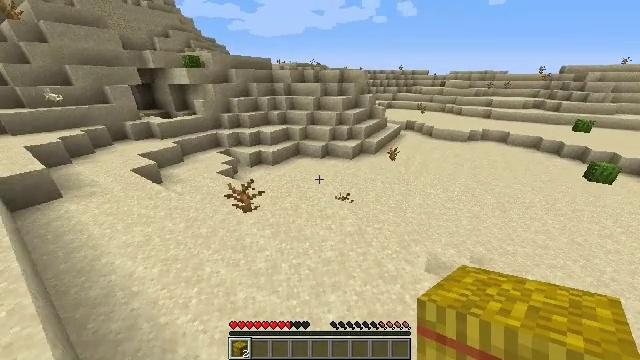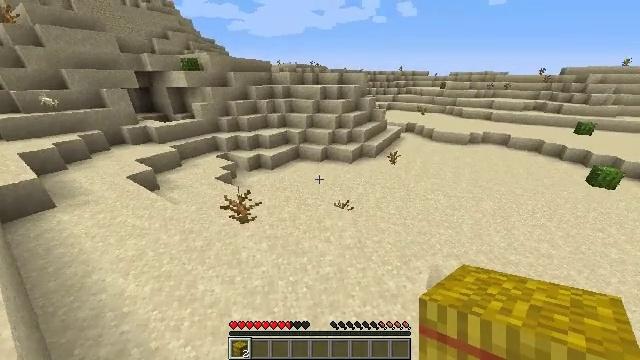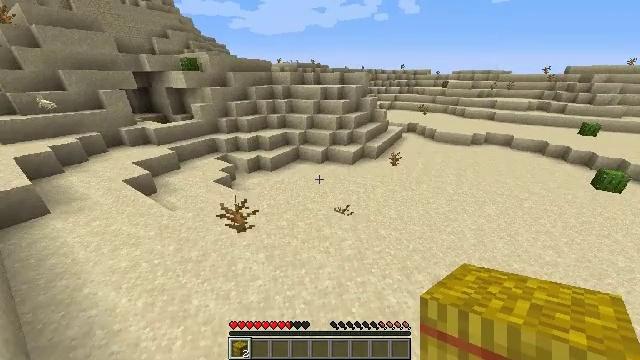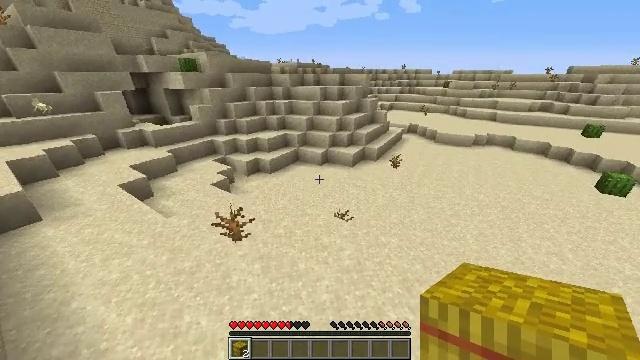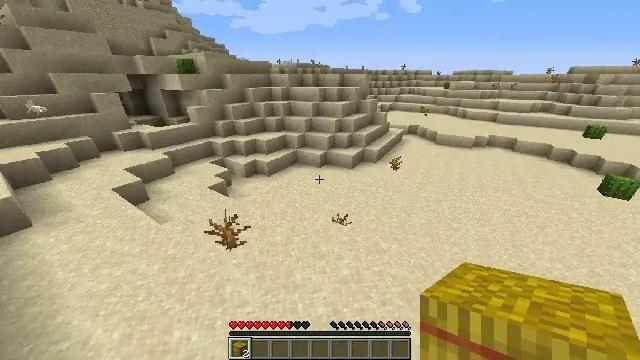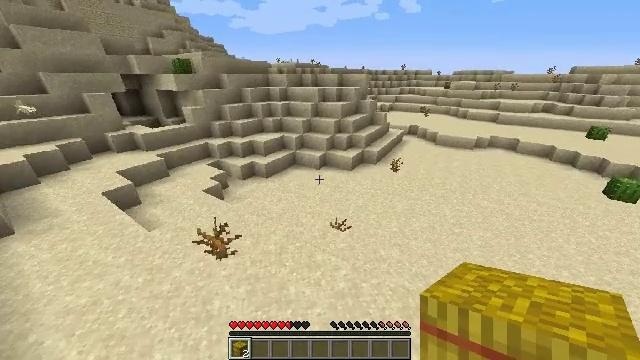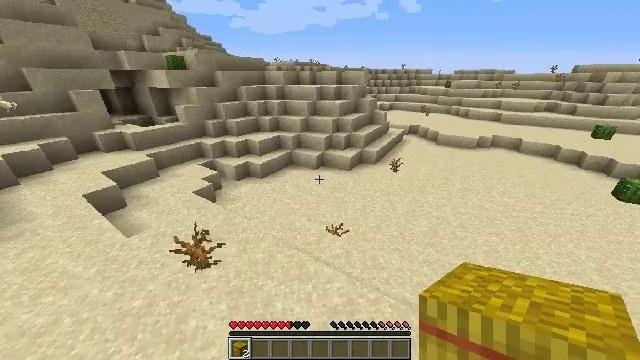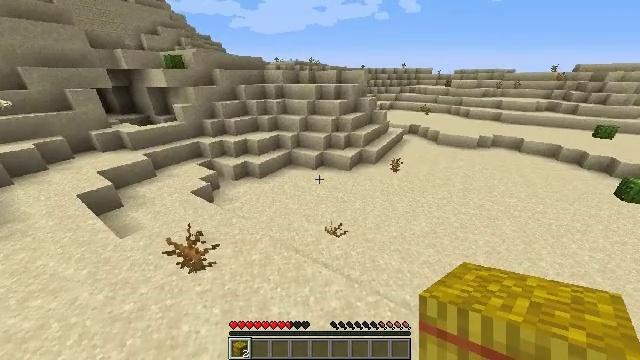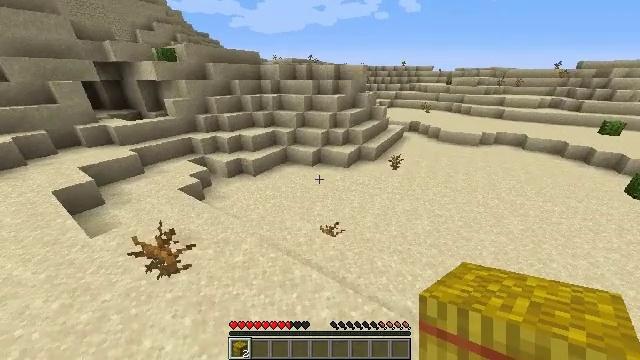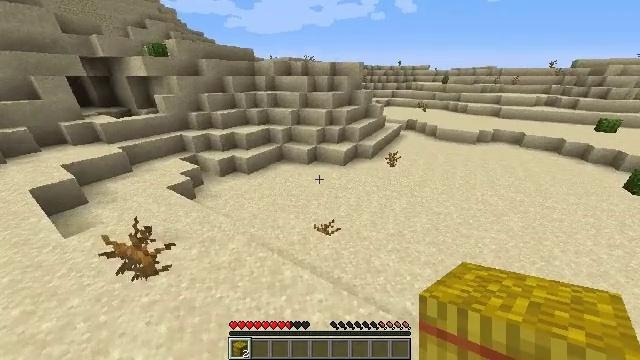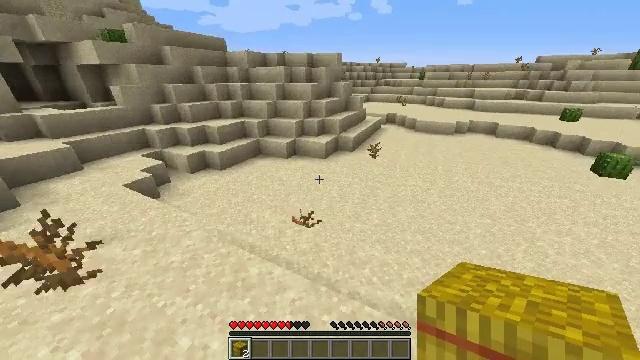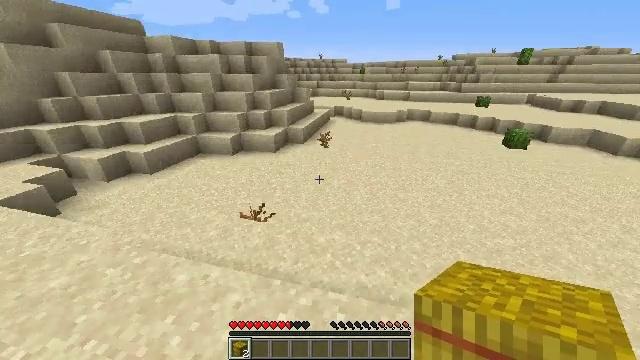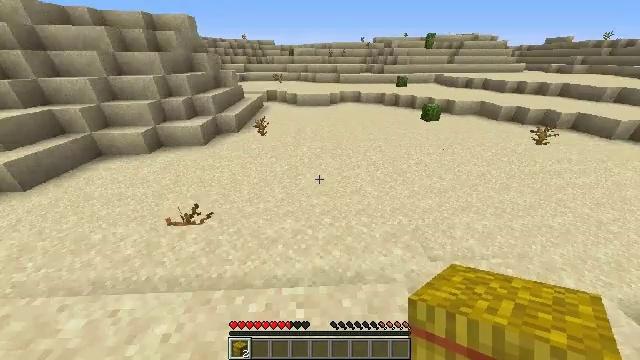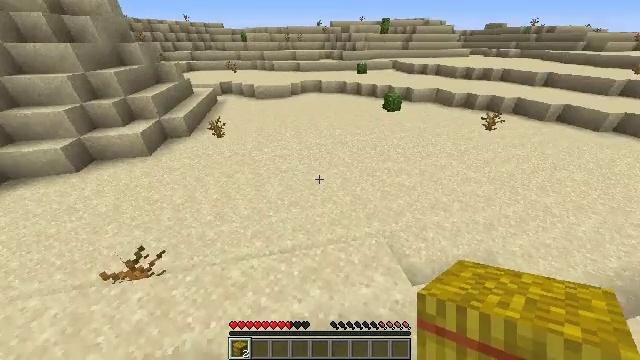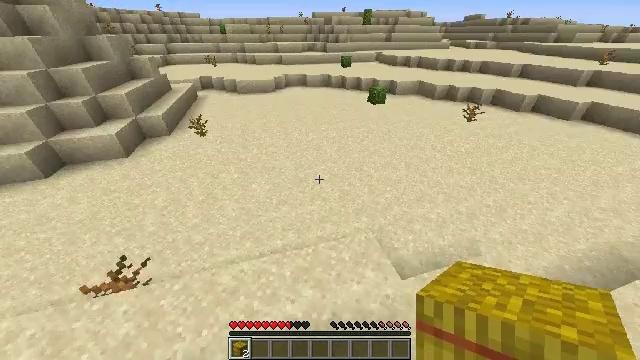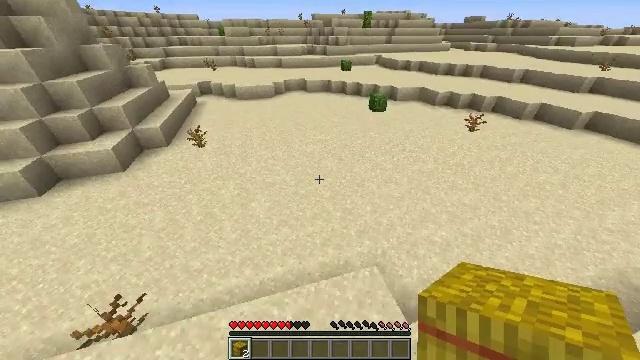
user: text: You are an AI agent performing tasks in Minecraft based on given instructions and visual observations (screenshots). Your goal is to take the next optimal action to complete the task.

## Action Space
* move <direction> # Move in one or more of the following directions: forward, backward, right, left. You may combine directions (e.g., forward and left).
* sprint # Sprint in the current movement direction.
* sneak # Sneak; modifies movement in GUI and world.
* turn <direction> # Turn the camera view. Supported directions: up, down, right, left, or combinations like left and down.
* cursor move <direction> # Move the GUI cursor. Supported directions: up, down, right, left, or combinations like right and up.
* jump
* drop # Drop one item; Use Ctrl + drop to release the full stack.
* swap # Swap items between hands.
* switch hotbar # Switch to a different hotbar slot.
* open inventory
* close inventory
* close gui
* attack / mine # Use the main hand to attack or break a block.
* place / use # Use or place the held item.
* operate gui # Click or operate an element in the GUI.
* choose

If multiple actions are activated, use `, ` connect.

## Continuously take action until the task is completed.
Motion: motion action
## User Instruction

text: Drop a hay block.
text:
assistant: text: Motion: move forward and move right, sprint, jump
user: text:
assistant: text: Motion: move forward and move right, sprint, jump
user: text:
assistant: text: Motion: move forward and move right, sprint, jump
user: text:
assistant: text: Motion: move forward and move right, sprint, jump
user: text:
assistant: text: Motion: move forward and move right, sprint, jump
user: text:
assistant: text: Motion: move forward and move right, sprint, jump
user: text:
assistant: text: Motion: move forward and move right, sprint, jump
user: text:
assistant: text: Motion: move forward and move right, sprint, jump
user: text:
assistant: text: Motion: move forward and move right, sprint, jump
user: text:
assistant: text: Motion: move forward and move right, sprint, turn right, jump
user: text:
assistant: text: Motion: move forward and move right, sprint, turn right, jump
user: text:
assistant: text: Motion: move forward and move right, sprint, turn right and down, jump
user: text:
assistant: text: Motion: move forward, sprint, turn right and down, jump
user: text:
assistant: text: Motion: move forward, sprint, turn right and down, jump
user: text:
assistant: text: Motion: move forward, sprint, jump
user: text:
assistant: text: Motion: move forward, sprint, jump
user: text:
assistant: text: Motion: move forward, sprint, jump
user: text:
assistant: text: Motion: move forward, sprint, jump
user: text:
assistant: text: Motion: move forward, sprint, turn right, jump
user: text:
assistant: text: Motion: move forward, sprint, jump
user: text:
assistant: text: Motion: move forward, sprint, jump
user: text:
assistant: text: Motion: move forward, sprint, jump
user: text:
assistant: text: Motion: move forward, sprint, jump
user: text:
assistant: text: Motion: move forward, sprint, turn up, jump
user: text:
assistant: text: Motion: move forward, sprint, jump
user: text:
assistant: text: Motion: move forward, sprint, turn up, jump
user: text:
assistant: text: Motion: move forward, sprint, turn up, jump
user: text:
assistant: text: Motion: move forward, sprint, turn left and up, jump
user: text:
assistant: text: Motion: move forward, sprint, turn left and up, jump
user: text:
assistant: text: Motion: move forward, sprint, turn left and up, jump